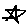
Label: star